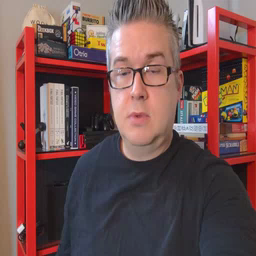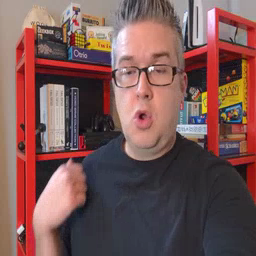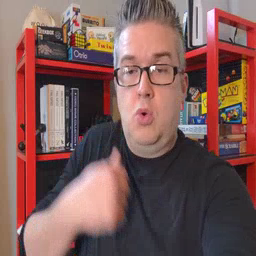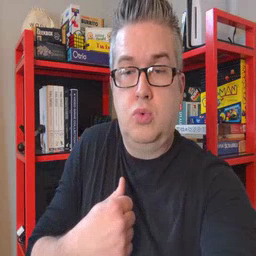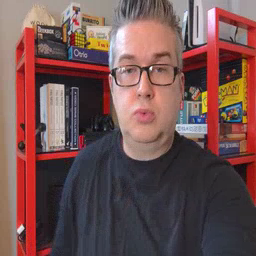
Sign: jacket